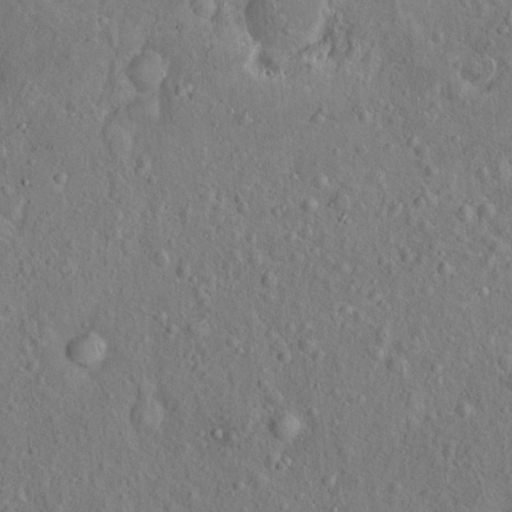
Classes present: Background, Cone